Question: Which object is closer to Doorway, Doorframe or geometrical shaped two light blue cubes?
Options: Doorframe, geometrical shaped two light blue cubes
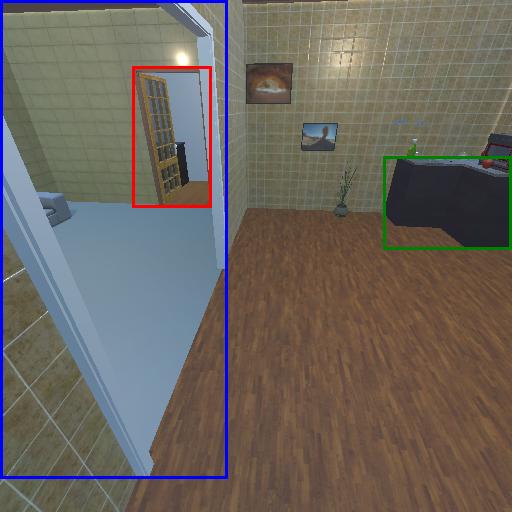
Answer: Doorframe